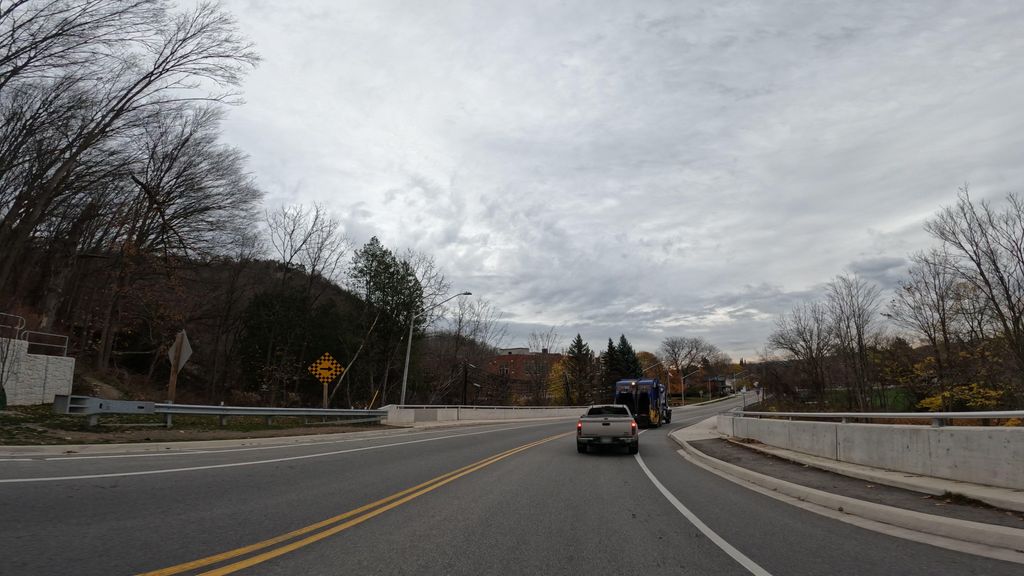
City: hamilton